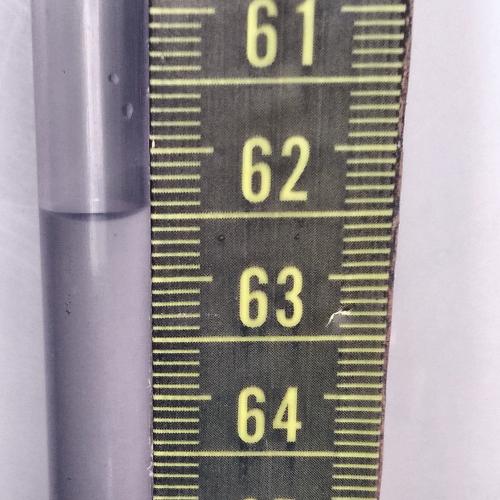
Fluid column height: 62.5 cm